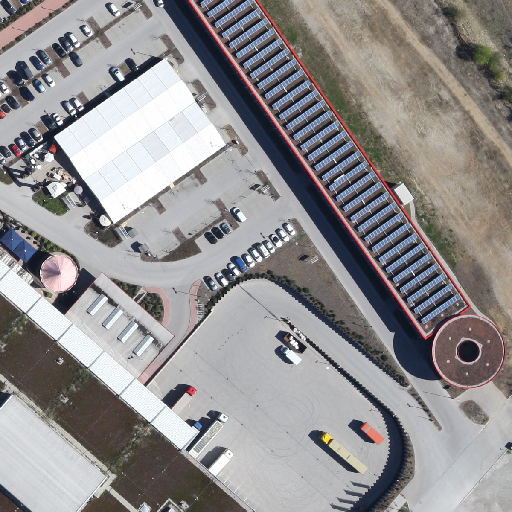
Referring expression: vehicle